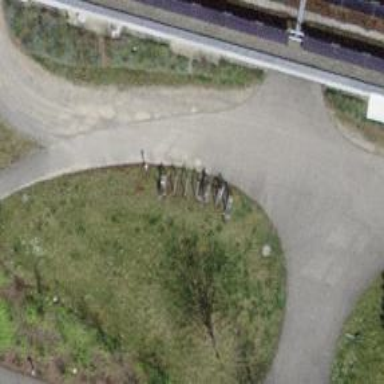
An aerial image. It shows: Bicycle parking area with wall loops.